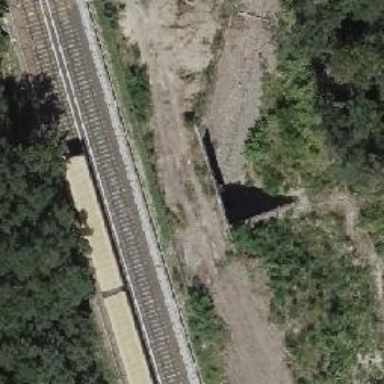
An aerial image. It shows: Abandoned railway with historical significance.